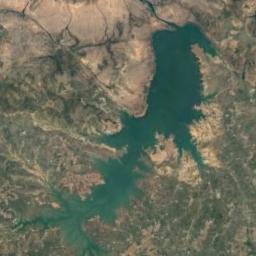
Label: lake